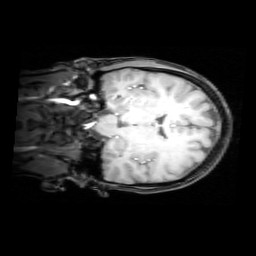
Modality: T1w
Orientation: coronal
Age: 20
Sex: female
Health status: healthy
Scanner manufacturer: philips
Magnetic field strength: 3 T
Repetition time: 0.012 s
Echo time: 0.0037 s